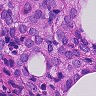
Metastatic tissue present: yes